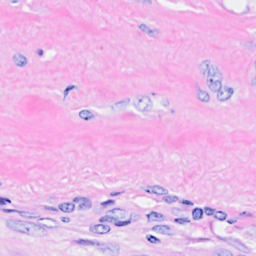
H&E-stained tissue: Breast